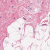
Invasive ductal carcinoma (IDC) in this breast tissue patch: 0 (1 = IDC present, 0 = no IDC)